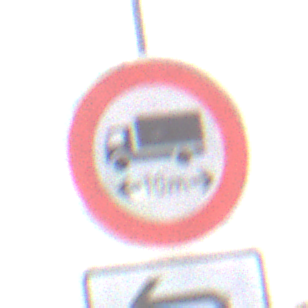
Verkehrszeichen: TatsaechlicheLaenge
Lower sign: RichtungsangabeDurchPfeile2
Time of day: SunriseSunset
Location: Outdoor (Nature)
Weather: PartlyCloudy
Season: NotSpecified
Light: Natural